Interaction volume radius: 5 \u00c5
Interaction volume height: 15 \u00c5
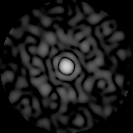
Disorder parameter: 0.8749